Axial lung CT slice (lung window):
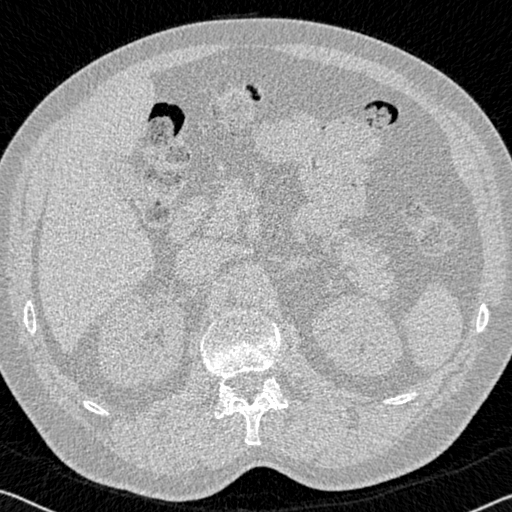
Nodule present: no